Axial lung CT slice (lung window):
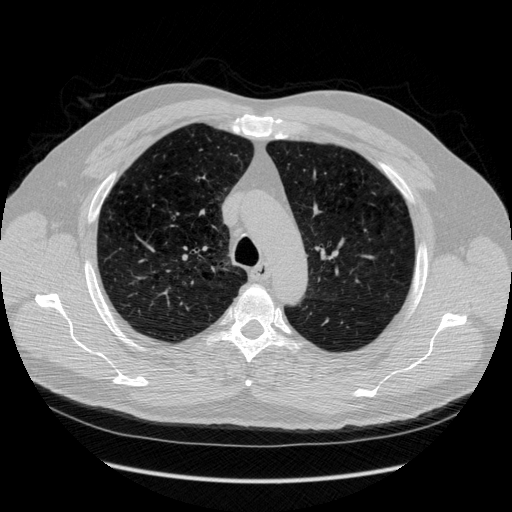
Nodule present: no